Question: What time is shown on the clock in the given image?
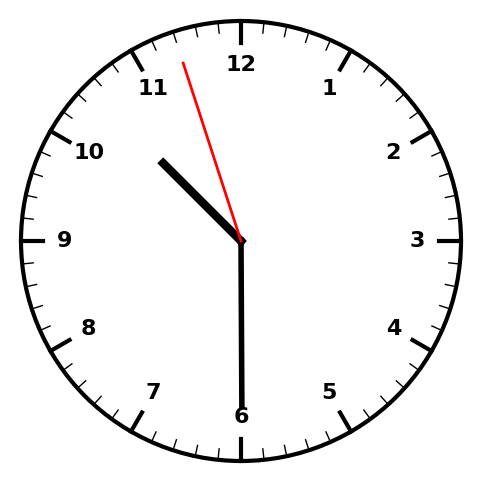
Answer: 10:29:57